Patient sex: M
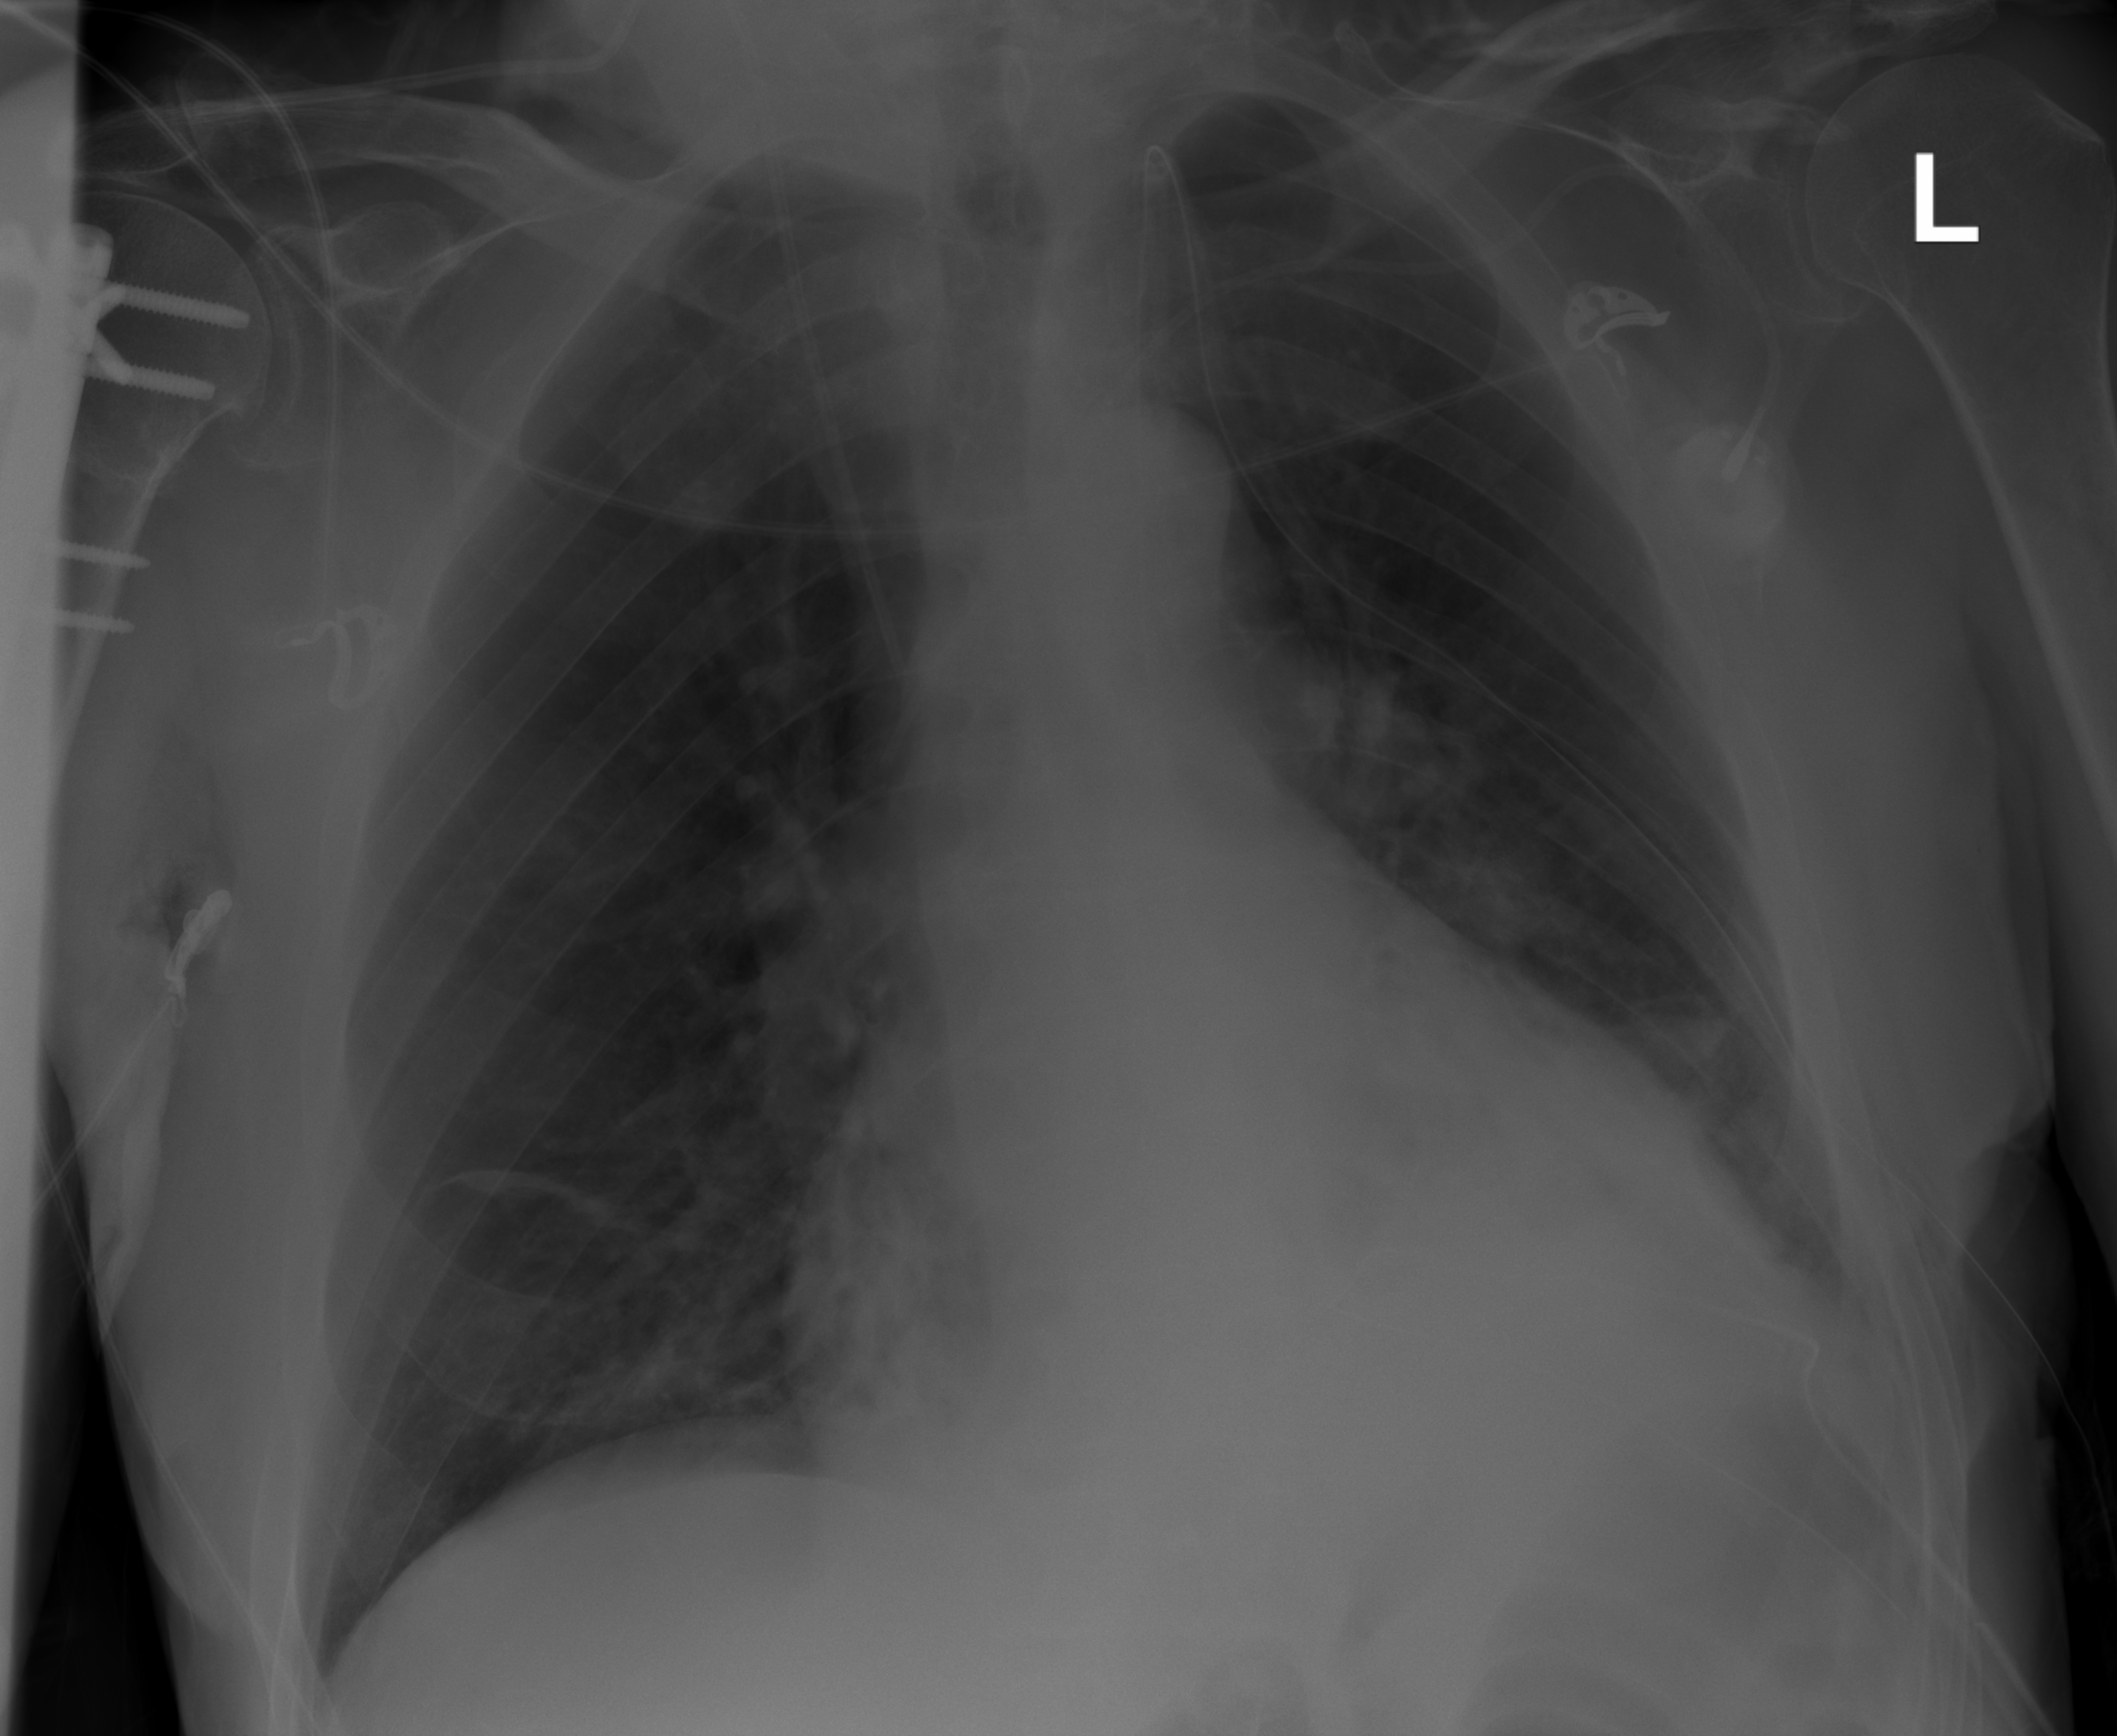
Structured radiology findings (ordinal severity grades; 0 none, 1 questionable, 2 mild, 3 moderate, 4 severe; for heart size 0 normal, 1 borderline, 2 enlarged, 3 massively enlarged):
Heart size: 2
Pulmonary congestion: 0
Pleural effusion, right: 0
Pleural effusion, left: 1
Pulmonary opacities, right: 2
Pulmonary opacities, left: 0
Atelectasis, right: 2
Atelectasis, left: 2